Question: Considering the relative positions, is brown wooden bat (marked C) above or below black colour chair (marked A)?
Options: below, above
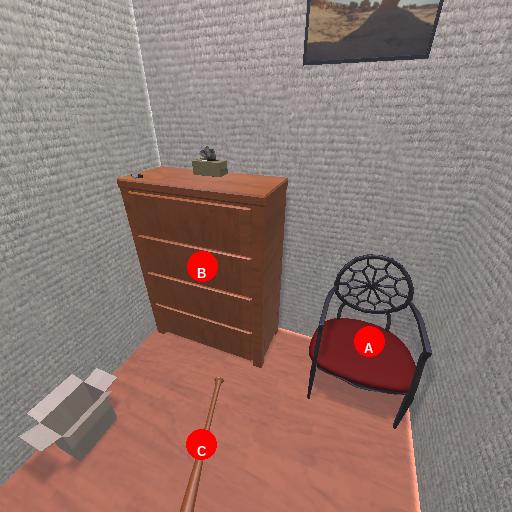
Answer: below